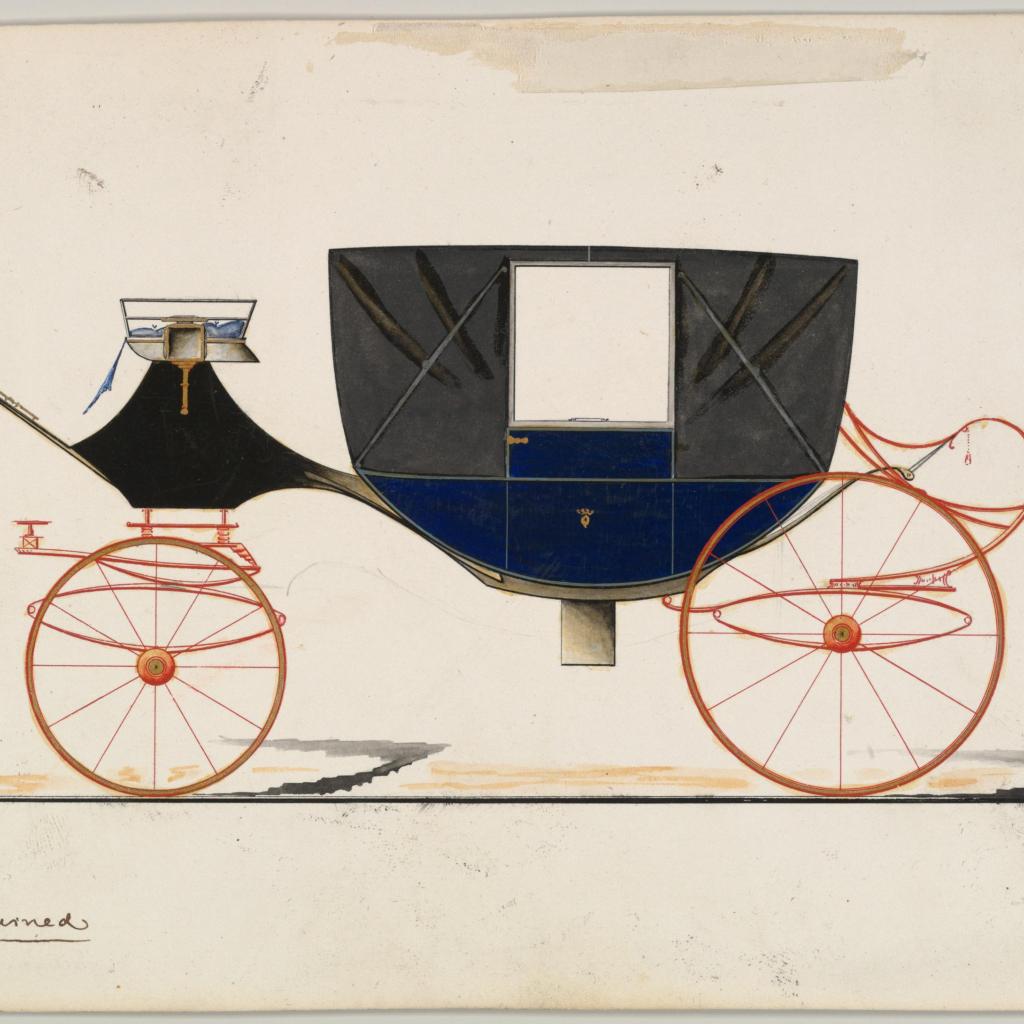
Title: Design for Landau, no. 683
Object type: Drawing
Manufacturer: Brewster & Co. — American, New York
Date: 1850–70
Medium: Pen and black in, watercolor and gouache with gum arabic and metallic ink.
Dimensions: sheet: 6 3/8 x 9 7/8 in. (16.2 x 25.1 cm)
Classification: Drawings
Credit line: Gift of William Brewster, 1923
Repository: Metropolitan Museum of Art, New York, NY